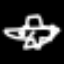
Label: airplane